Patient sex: M
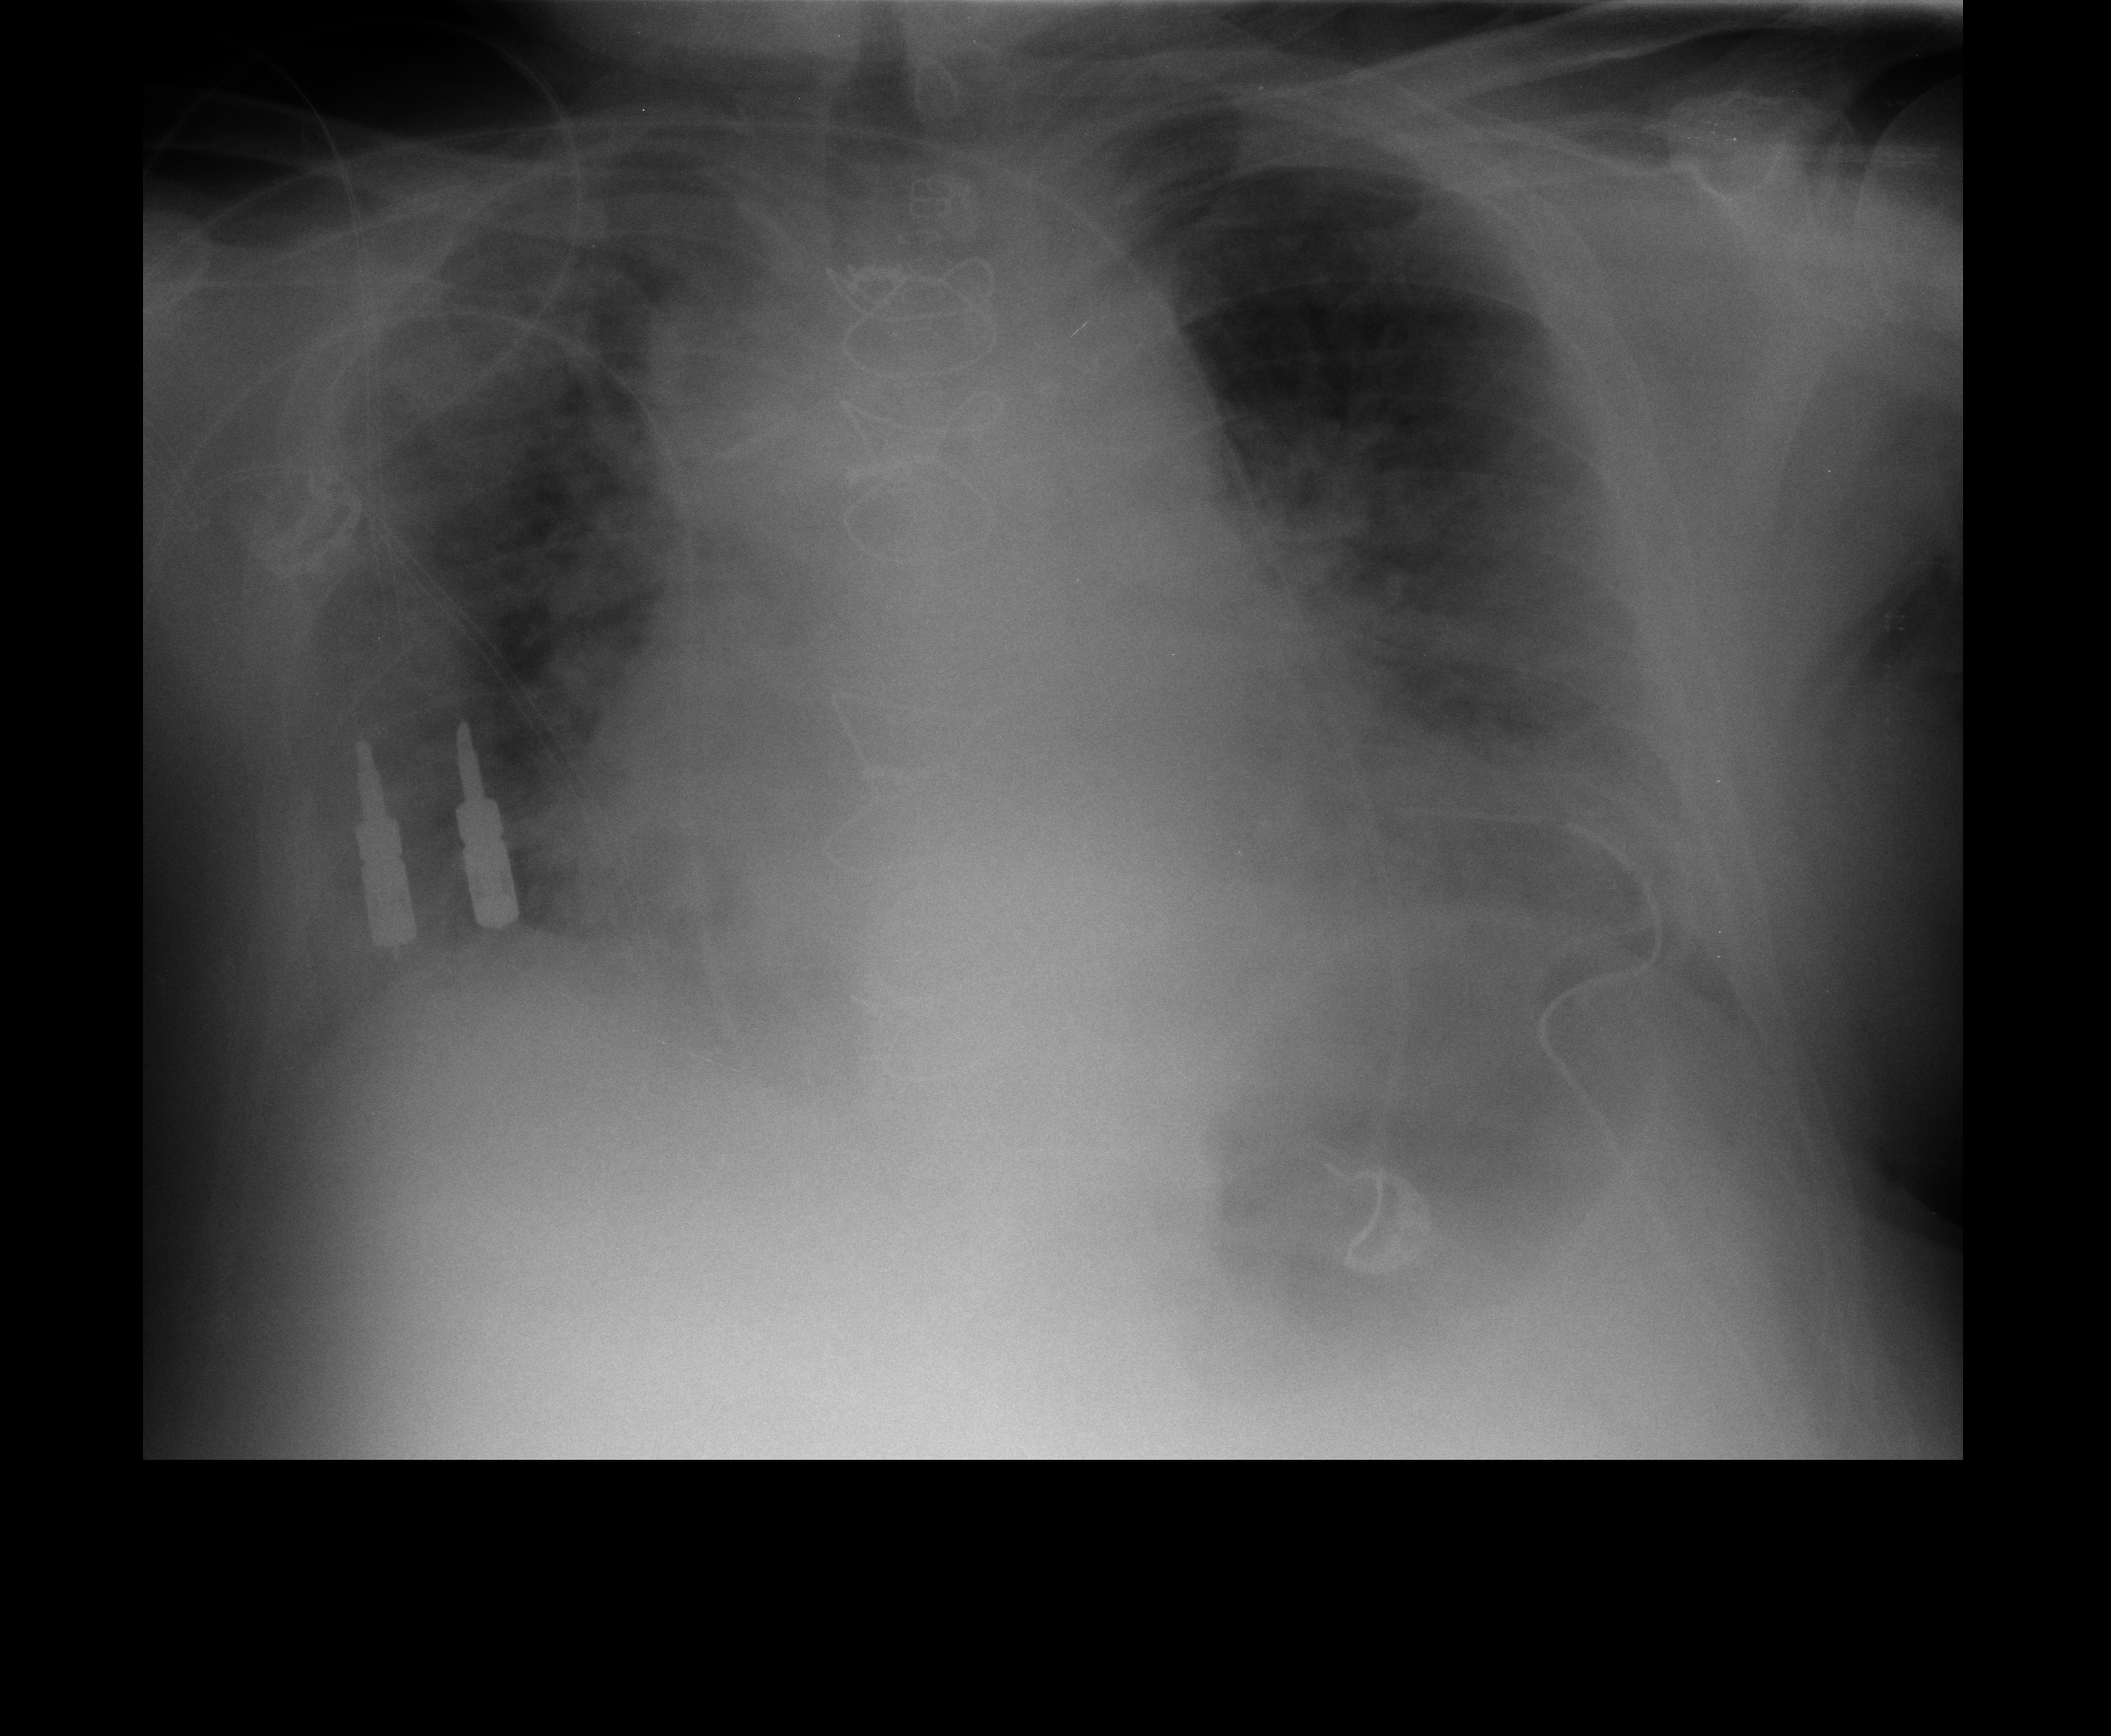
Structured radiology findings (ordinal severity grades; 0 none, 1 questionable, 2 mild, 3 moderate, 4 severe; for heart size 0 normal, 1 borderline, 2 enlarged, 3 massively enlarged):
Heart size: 3
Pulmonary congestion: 3
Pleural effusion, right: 2
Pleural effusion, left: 2
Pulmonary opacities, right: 3
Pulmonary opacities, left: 2
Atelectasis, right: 2
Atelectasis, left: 2